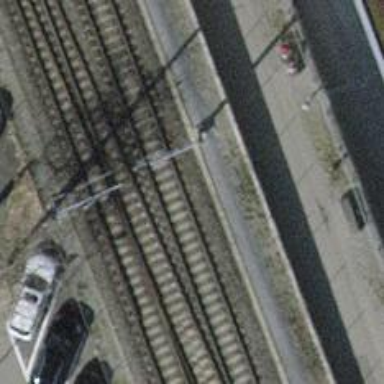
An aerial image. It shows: Single railway track with electrification through contact line.